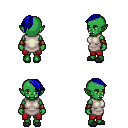
a pixel art fantasy rpg character, female body template, orc, green skin, white tunic, red pants, blue long mohawk hairstyle, cloth bracers, gray slippers, four views (front, back, left, right), 2x2 character sprite sheet, small pixel art, hard edges, no anti-aliasing